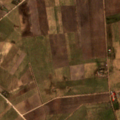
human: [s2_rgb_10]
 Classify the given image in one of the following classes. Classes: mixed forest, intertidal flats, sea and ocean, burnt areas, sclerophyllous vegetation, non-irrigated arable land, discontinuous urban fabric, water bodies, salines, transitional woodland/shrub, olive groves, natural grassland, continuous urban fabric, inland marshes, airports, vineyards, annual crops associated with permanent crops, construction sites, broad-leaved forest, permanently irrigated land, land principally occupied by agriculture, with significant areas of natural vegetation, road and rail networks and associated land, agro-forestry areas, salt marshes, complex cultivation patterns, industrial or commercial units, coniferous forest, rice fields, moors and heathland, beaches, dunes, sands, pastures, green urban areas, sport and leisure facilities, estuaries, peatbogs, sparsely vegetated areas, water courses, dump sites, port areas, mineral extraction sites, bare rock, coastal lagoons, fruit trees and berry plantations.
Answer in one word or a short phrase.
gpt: discontinuous urban fabric, non-irrigated arable land, pastures, complex cultivation patterns